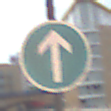
Verkehrszeichen: VorgeschriebeneFahrtrichtungGeradeaus
Umgebung: Outdoor, Urban
Tageszeit: MorningAfternoon
Wetter: Overcast
Licht: Natural
Jahreszeit: NotSpecified
Kontrast: LowContrast